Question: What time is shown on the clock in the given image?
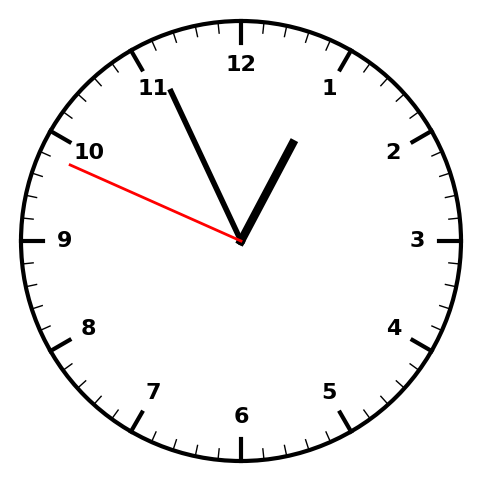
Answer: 12:55:49